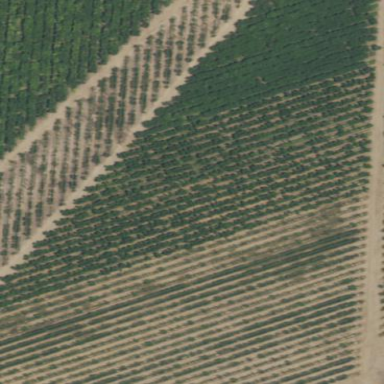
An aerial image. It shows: Orchard.